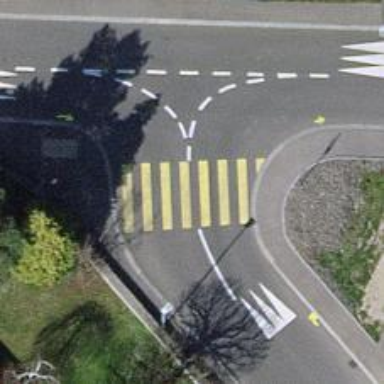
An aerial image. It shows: Zebra crossing on the road.